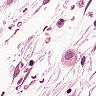
Metastatic tissue present: yes